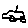
Label: car